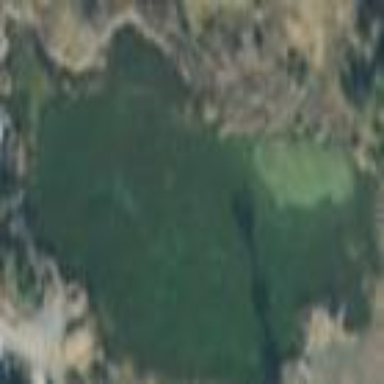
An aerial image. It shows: Pond with natural water.